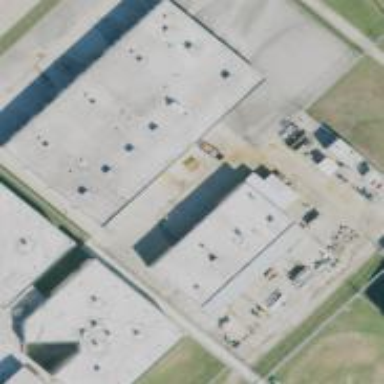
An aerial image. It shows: Flat roof building identified as prison.